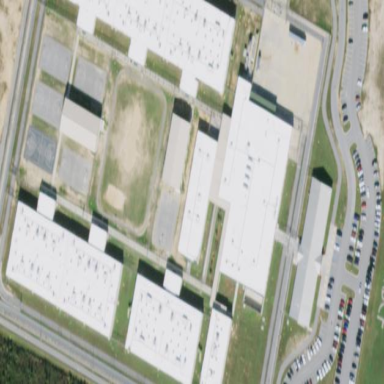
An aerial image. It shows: Prison with surrounding fence.